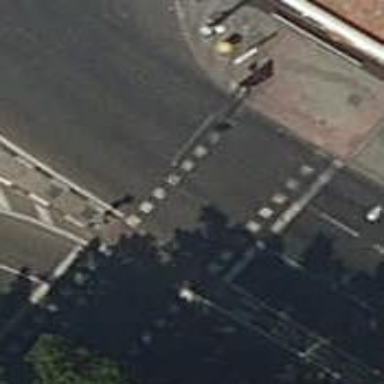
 there are traffic signals and zebra crossing."